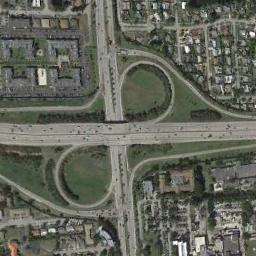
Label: overpass